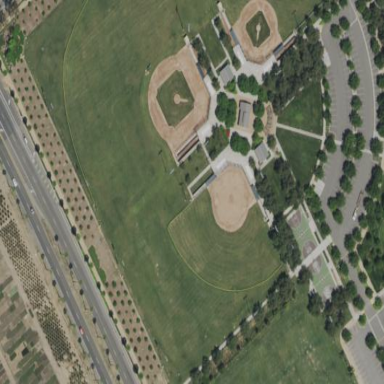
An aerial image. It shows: Baseball pitch for leisure land activities.